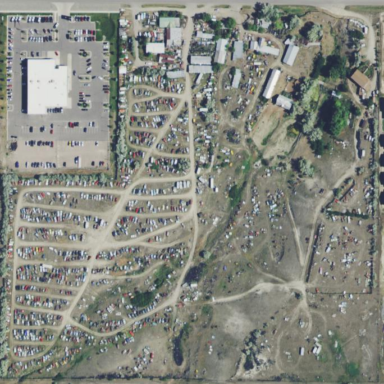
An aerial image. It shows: Scrap yard located in industrial area.